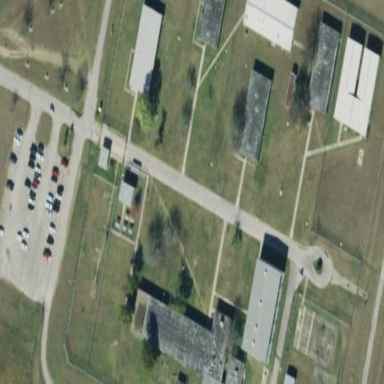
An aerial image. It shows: Prison surrounded by fence.